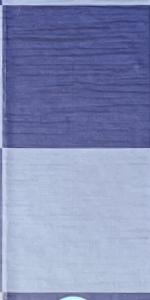
Label: Empty